Question: My rule is like:
'''
#dayslist > div {
height: 51px;
}
'''
and rule:
'''
@media (max-width: 979px){
#dayslist > div {
height: 44px;
}
}
'''
But when I shrink my browser to width less than 979px the media query rule does'nt apply and common css rule takes precedence over the rule defined in media query.

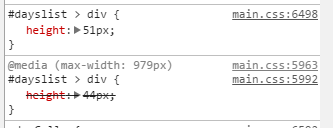
Answer: You're overwriting your media query declarations with a later statement:
'''
@media (max-width: 979px){
#dayslist > div {
height: 44px;
}
}
...
#dayslist > div {
height: 51px;
}
'''
Regardless of the screen width, the second statement, setting the height to 51px, will always apply. The solution is to load the media queries after the general declarations, so that they override the general css rules, i.e.:
'''
#dayslist > div {
height: 51px;
}
@media (max-width: 979px){
#dayslist > div {
height: 44px;
}
}
'''